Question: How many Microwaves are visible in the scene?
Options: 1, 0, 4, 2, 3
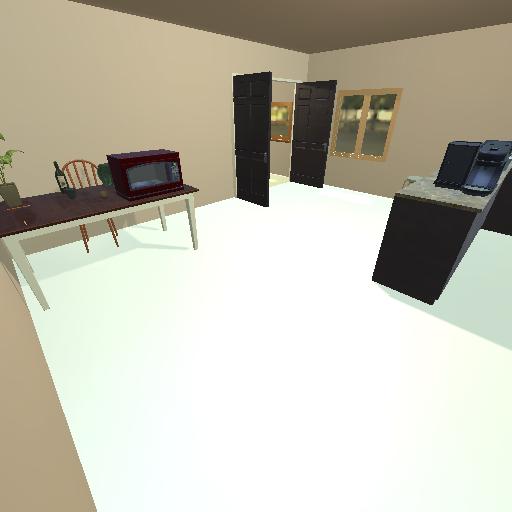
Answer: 1